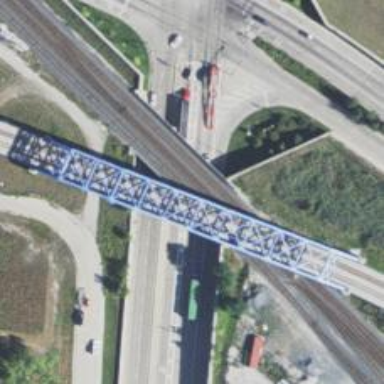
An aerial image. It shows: Railway bridge leading to railway yard.